Question:
According to this I'm using 14GB+ on a java process in apache.
In am only running a Minecraft control panel and when I run a memory check via Minecraft it tells me I have using 7.6GB of 8GB. When I should be looking at around 1-2GB max of used space.
I'm new to linux and this is a little confusing to me. I believe this is an inaccuracy but if someone could explain what is going on here that would be appreciated?
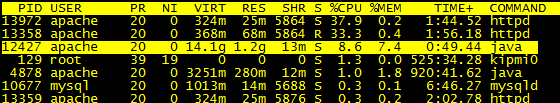
Answer: Checkout linuxatemyram.com
Also if its a virtual machine Java useage may not be accurate.
You can limit memory to a certain size by launching with these params
'''
-Xms1024m -Xmx1024m
'''
To limit to 1gb for example